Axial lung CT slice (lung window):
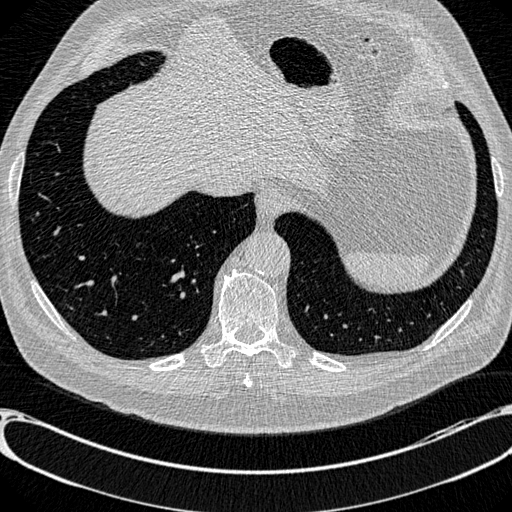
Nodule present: no